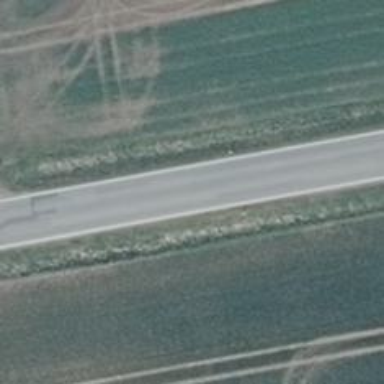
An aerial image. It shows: Primary road with asphalt surface.